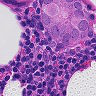
Metastatic tissue present: yes